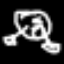
Label: frog